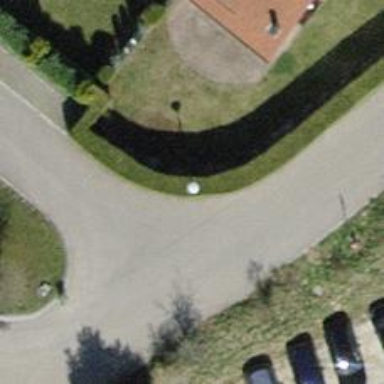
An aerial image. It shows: Hedge acting as barrier.